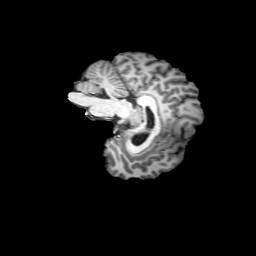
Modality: T1w
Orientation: sagittal
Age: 21
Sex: female
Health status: ill